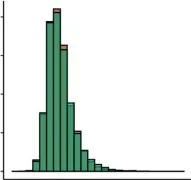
A visual comparison of the age and BMI distributions between the original VITAL dataset and the transformed datasets, which include the upsampled SMOTE dataset, and the undersampling technique outlined in Section 2.5 (Step 1). Plot (B) makes the comparison for BMI in the original VITAL data set compared to the undersampled data. Respectively, but for the VITAL data and SMOTE.
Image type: chart (chart)